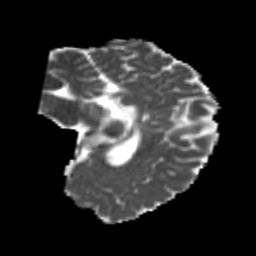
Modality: MD
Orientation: sagittal
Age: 21
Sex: male
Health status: healthy
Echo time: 0.074 s